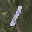
Label: 1